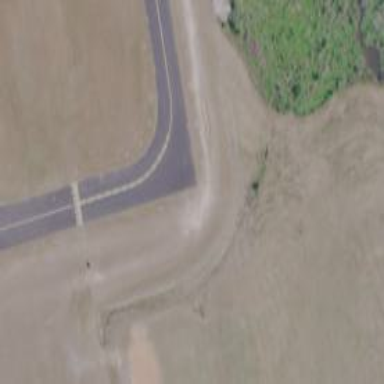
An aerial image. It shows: View of taxiway at the airport.